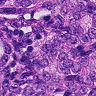
Metastatic tissue present: yes